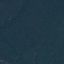
Land use / land cover: Forest